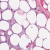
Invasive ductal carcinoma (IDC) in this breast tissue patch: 0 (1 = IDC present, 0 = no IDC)